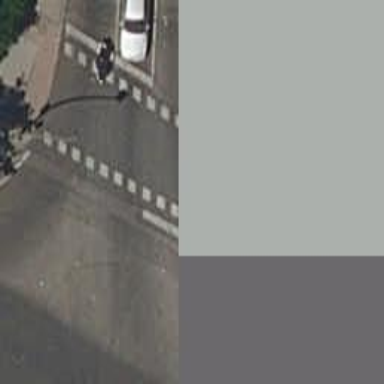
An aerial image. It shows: Road crossing with traffic signals.